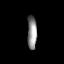
Tissue: prostate
Cell type: T cells
Senescence score: 0.7608
Nuclear area (px): 308
Mean DAPI intensity: 142.169